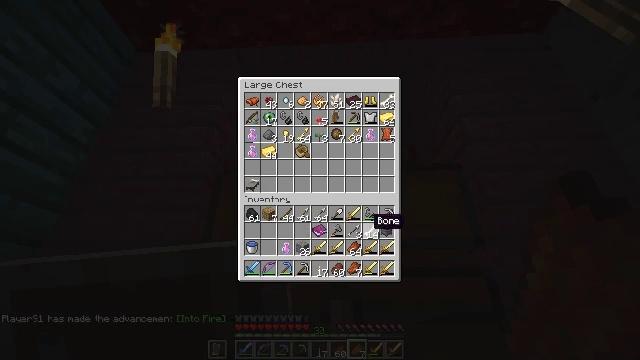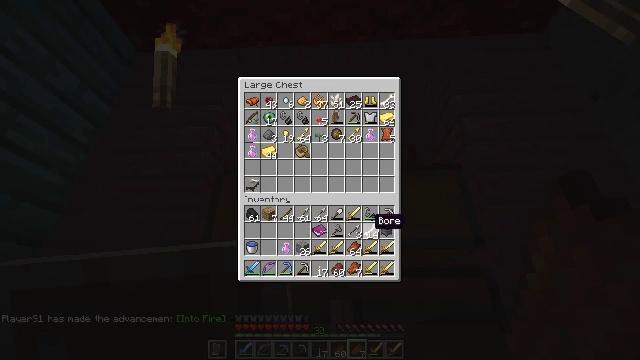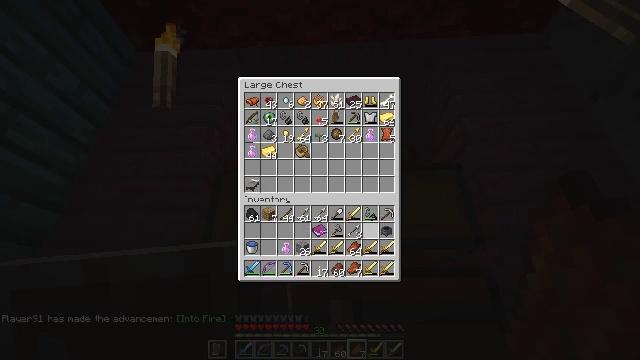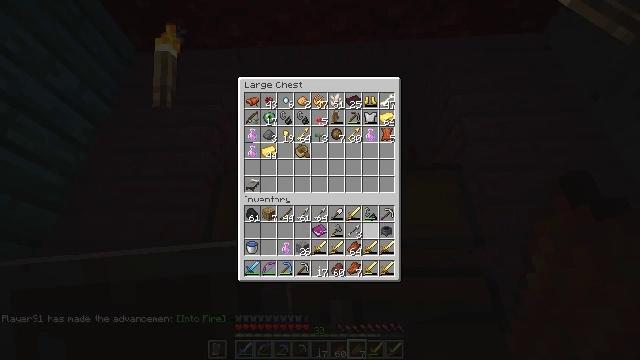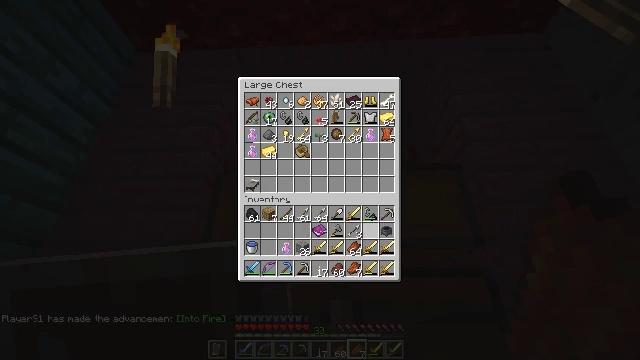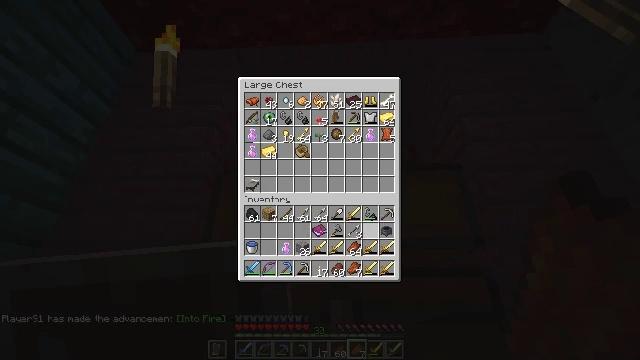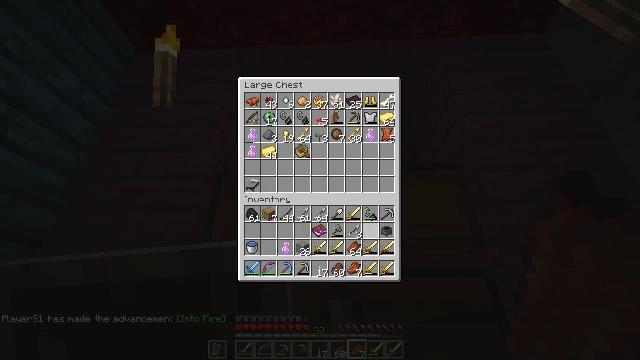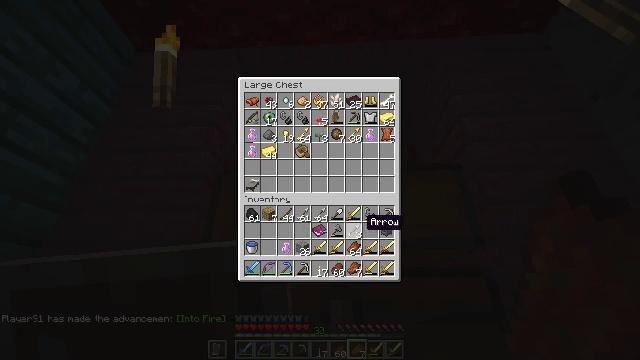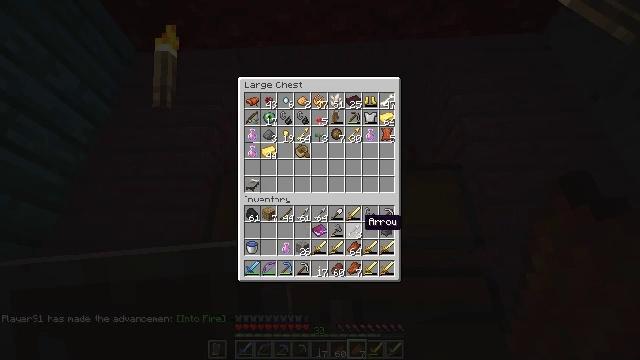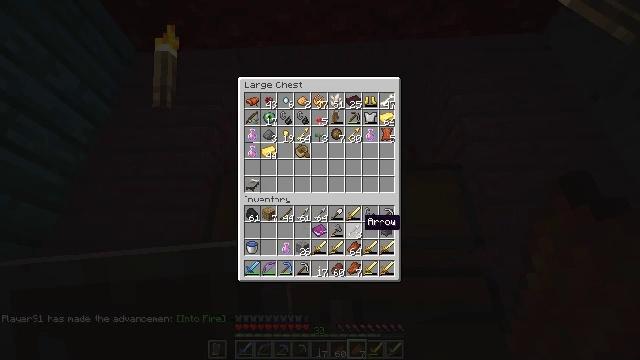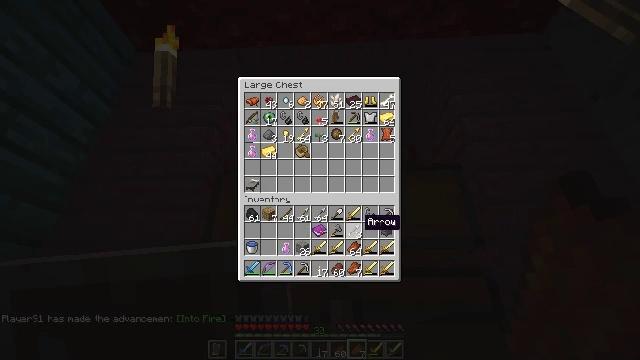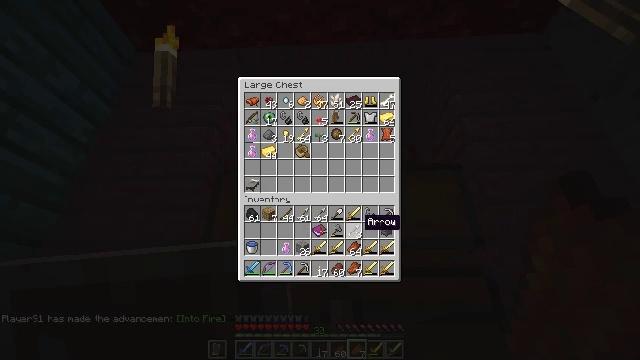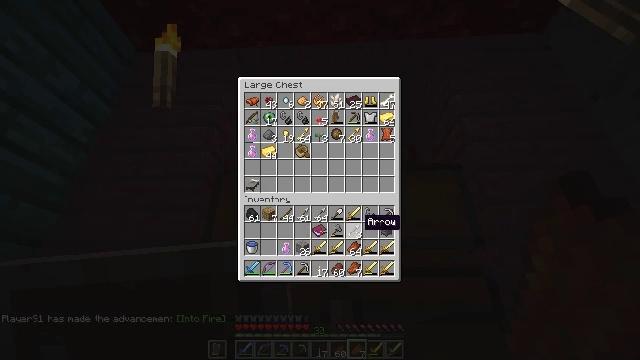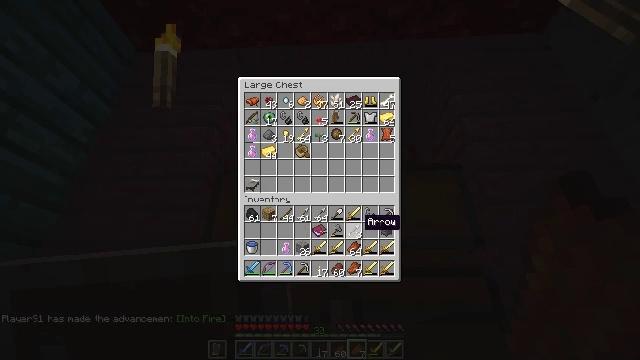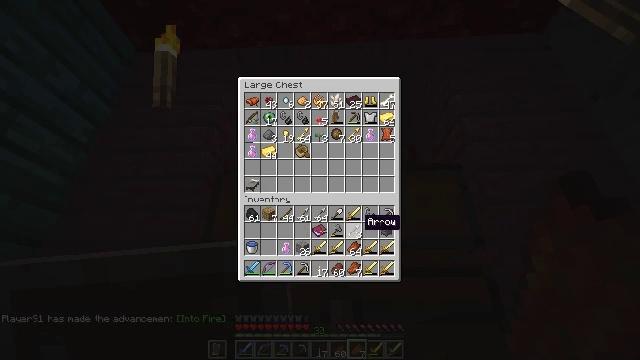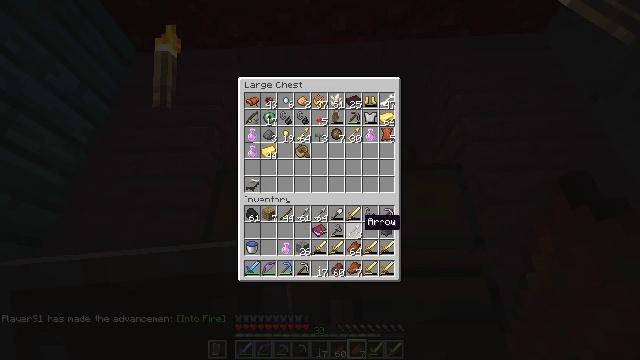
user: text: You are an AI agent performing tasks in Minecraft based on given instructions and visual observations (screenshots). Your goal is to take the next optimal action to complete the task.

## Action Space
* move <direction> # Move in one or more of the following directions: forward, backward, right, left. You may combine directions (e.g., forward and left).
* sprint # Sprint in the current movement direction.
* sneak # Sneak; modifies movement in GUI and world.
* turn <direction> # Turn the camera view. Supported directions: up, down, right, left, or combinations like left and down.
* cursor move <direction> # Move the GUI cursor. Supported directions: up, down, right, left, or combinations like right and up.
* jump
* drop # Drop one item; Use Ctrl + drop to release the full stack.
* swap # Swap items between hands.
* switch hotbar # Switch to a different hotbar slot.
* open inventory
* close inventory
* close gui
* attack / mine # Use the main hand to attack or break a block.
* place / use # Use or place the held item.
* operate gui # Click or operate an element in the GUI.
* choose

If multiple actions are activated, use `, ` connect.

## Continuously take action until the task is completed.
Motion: motion action
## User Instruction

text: craft item air
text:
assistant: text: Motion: sneak
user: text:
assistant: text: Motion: sneak, choose
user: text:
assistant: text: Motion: sneak
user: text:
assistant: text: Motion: sneak
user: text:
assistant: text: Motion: sneak
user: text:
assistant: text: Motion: sneak
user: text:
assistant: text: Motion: cursor move left
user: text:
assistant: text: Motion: sneak
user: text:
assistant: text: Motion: sneak
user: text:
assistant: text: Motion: sneak
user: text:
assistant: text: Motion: sneak
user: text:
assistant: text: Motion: sneak
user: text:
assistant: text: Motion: sneak
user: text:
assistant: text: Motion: sneak
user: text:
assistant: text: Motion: sneak
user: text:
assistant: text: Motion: sneak
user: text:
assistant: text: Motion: sneak
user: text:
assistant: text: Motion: no_op
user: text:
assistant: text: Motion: no_op
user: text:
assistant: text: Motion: no_op
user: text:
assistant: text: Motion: no_op
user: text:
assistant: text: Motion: no_op
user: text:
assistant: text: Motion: no_op
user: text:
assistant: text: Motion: cursor move left
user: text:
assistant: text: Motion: no_op
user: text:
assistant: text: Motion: no_op
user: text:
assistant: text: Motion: no_op
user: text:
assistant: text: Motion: cursor move right
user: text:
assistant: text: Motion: no_op
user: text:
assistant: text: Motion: cursor move up